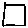
Label: square